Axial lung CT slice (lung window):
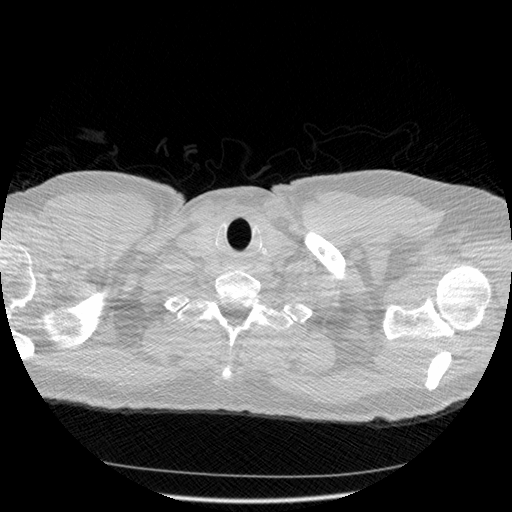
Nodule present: no